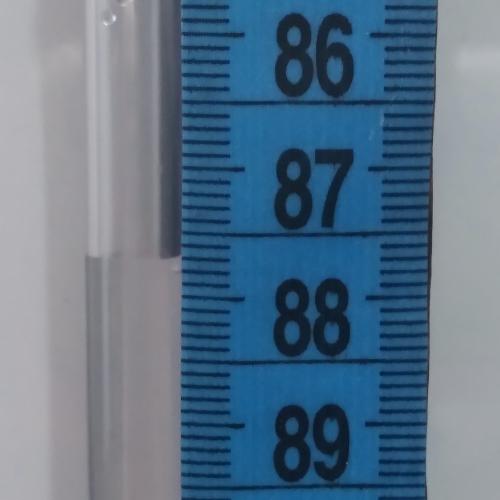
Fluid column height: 87.7 cm